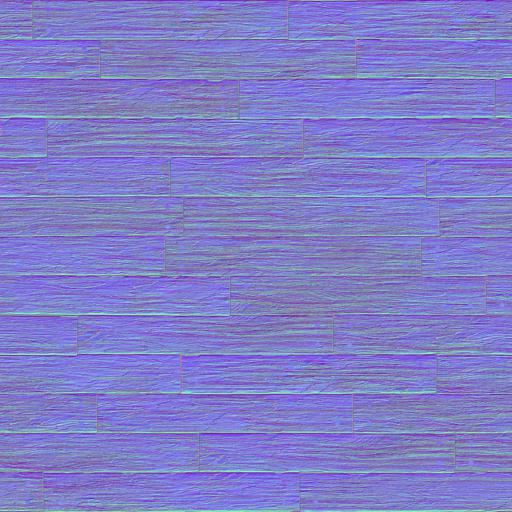
nailed nails planks rough wood wooden